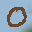
Label: 0